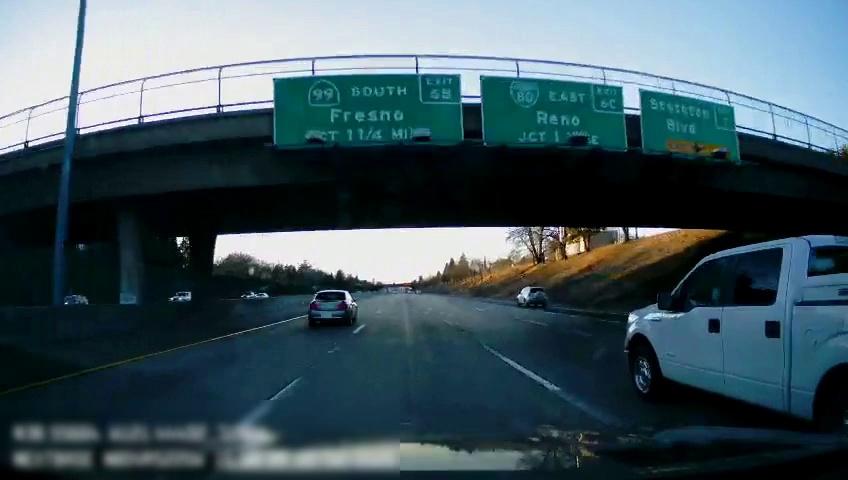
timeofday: Day
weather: Sunny
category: Drivable Space
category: Vehicles | Truck
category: Vehicles | Car
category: Vehicles | Car
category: Vehicles | Truck
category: Vehicles | Car
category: Vehicles | Car
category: Vehicles | SUV
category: Lanes | Alternate Lane
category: Lanes | Current Lane
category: Lanes | Current Lane
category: Lanes | Alternate Lane
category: Lanes | Alternate Lane
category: Traffic | Signs
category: Traffic | Signs
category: Traffic | Signs